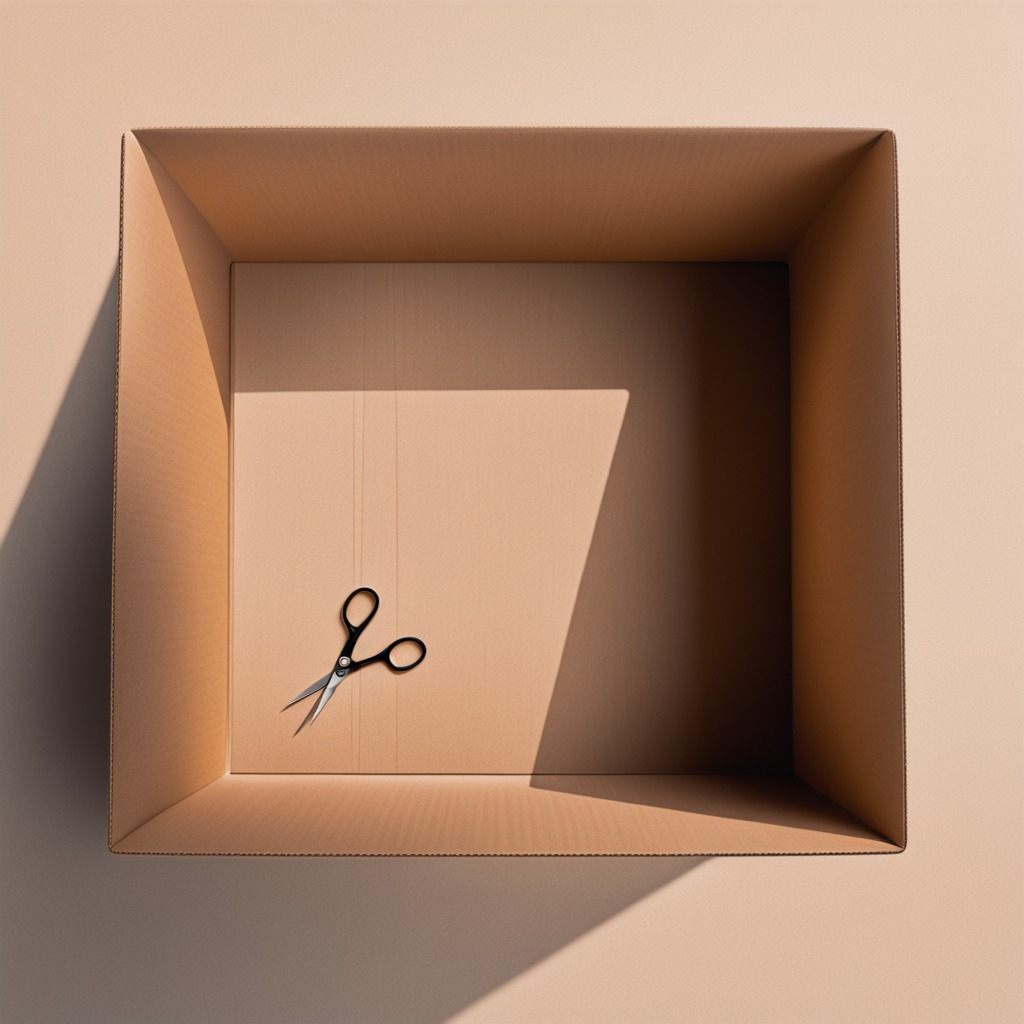
A scissor lying on a cardboard box surface in an outdoor workshop during daytime bright natural light soft shadows slightly creased but